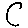
Label: moon